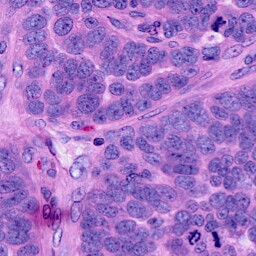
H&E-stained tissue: Ovarian